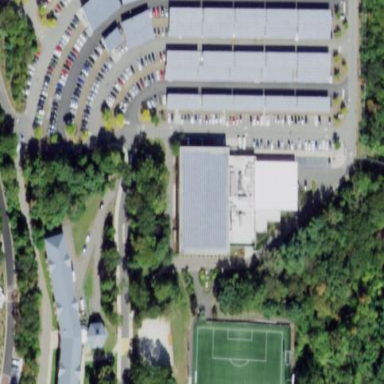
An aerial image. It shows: College building.